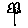
Label: flower